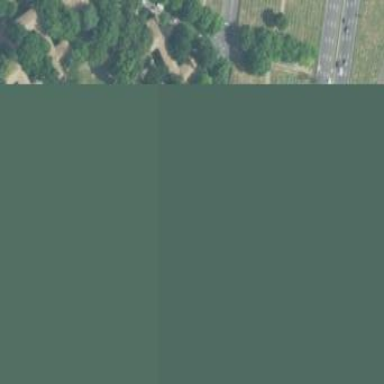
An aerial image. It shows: Cemetery.